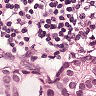
Metastatic tissue present: no